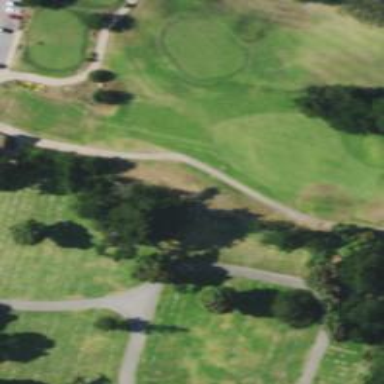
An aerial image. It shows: Service road used as golf cart path.